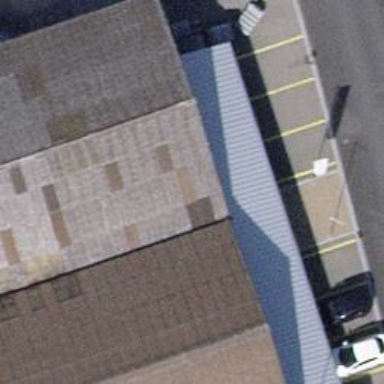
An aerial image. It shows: Skillion-roofed commercial building with metal roof.